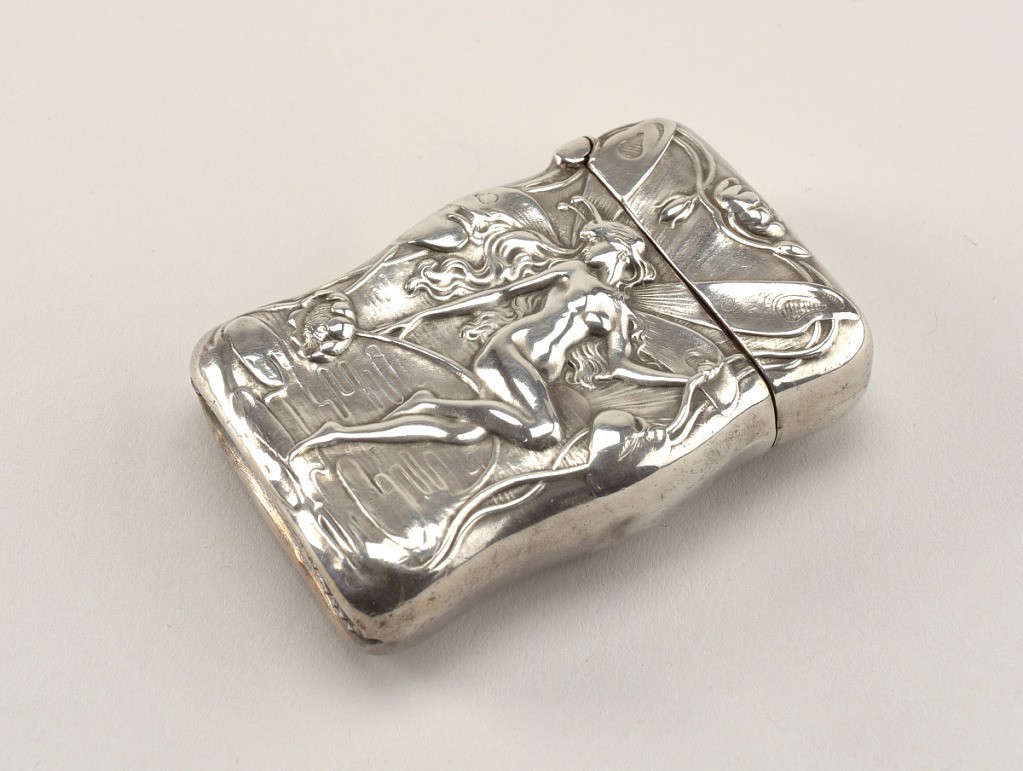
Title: Winged female
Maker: Unger Brothers, Newark, New Jersey, 1872 – 1919
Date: ca. 1904
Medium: Silver
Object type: Matchsafe
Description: Oblong, with rounded corners, vertical sides curved, featuring winged, nude female: she is poised, legs slightly bent, on lily pads, framed by flower and leafy tendrils. Her hair flows beneath her waist, wings resemble dragonfly's wings, two insect-like antennae on top of her head. Reverse surface has undulating curves but is undecorated. Lid hinged on side. Striker recessed into bottom.